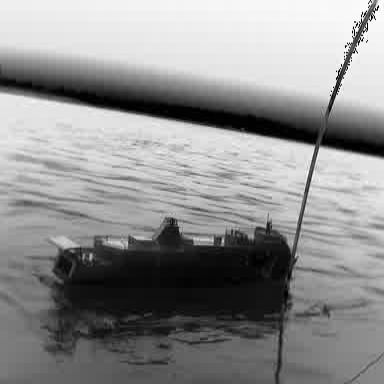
There is a container_ship in the infrared image.